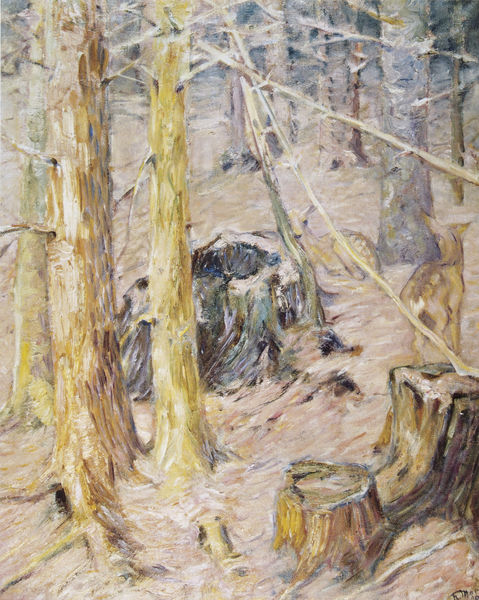
Titel: Waldinneres mit Rehen
Künstler: Franz Marc
Standort: Hannover
Institution: Sprengel Museum
Schlagwörter: baum, blau, dunkel, gemälde, himmel, schatten, weiß, aquarell, baumstämme, bäume, gelb, grün, impressionismus, landschaft, ocker, äste, abend, braun, grau, hell, holz, licht, orange, schwarz, szene, zeichnung, eis, rot, schnee, tier, tiere, weg, beige, expressionismus, malerei, bild, öl, ast, baumstamm, erde, kalt, natur, stamm, wind, zweige, sonne, boden, gold, stehend, rosa, wald, papier, trocken, hang, sonnenuntergang, tag, violett, kahl, herbst, winter, signiert, tannen, sturm, stämme, wild, impressionismu, monet, liegend, versteckt, stümpfe, krank, wurzel, zweig, blanc, quer, nadelbaum, franz, unterholz, wurzeln, braum, kitz, reh, rehe, rehkitz, geäst, waldboden, dickicht, nadelbäume, gestrüpp, brau, stumpf, blauer reiter, baumstumpf, morsch, gestrüp, baäume, zelt, baumstümpfe, gefällt, karlsruhe, franz marc, marc, stumpen, taf, rehkitze, eisig, strunk, äte, foret, jaune, neige, arbres, ecorce, traits, touches, souche, faon, cerf, biche, solitaire, hiver, unterwald, wald#, baumstrümpfe